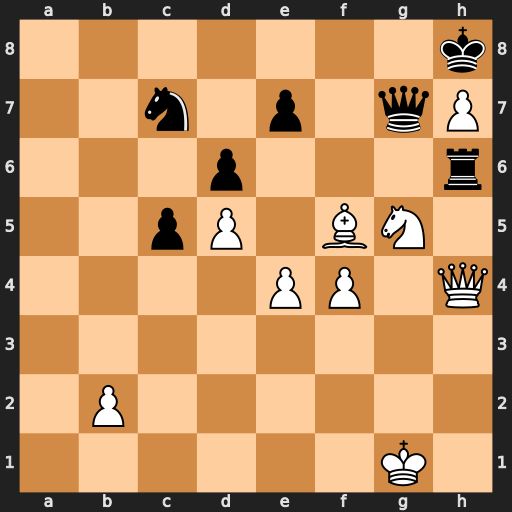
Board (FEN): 7k/2n1p1qP/3p3r/2pP1BN1/4PP1Q/8/1P6/6K1
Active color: w
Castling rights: -
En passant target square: -
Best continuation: Qxh6 Qxh6 Nf7+ Kg7 Nxh6